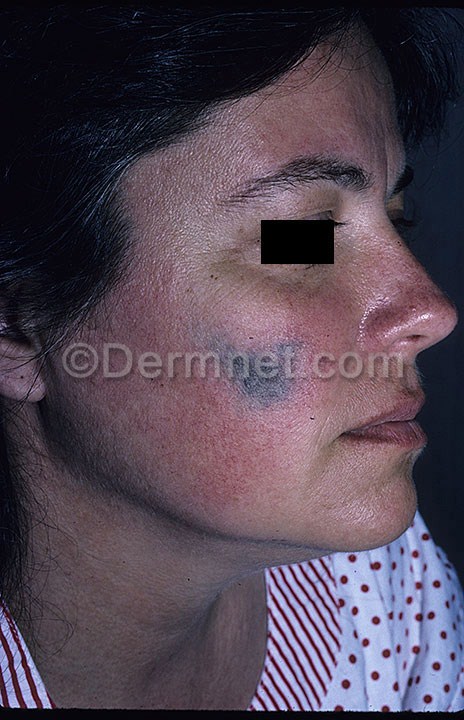
Disease: Melanoma Skin Cancer Nevi and Moles